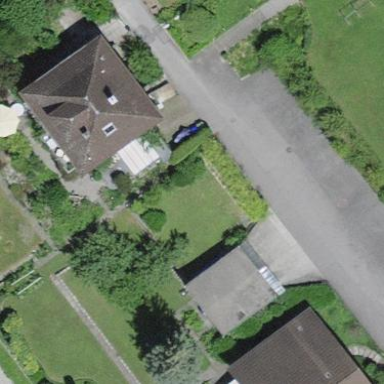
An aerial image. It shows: Detached building with hipped roof.